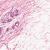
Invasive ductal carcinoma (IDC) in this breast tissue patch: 0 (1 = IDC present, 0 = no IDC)